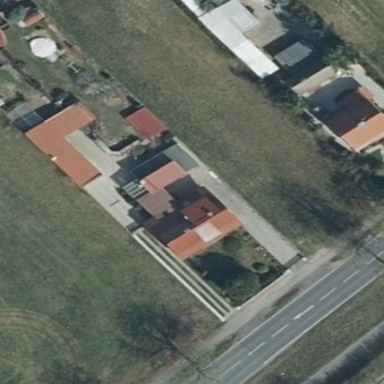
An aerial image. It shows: Simple and straightforward house.